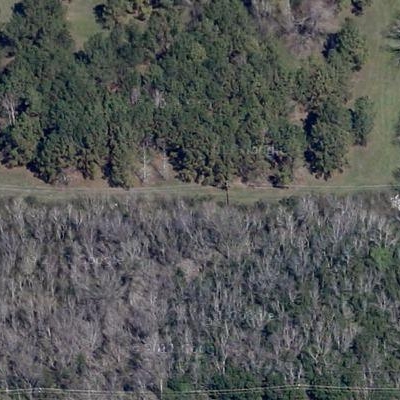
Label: Forest